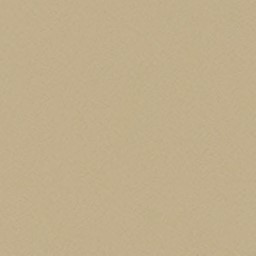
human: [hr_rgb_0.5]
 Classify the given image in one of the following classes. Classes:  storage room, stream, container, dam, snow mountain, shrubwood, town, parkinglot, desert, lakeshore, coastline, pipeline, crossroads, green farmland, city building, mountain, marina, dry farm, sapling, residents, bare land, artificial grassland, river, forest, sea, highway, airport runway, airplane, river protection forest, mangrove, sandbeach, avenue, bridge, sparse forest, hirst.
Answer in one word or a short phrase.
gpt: desert